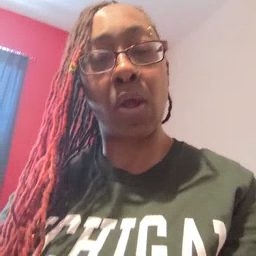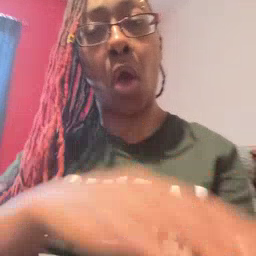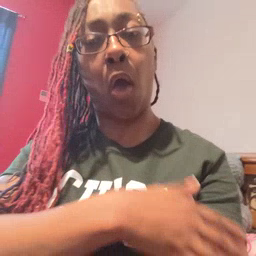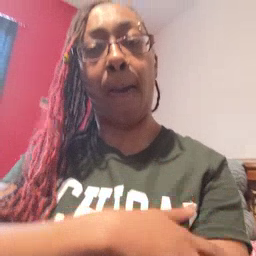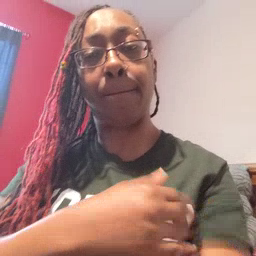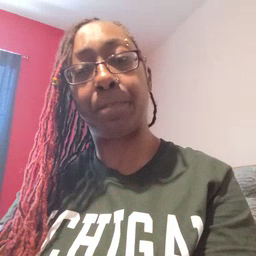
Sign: arm